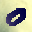
Label: 0